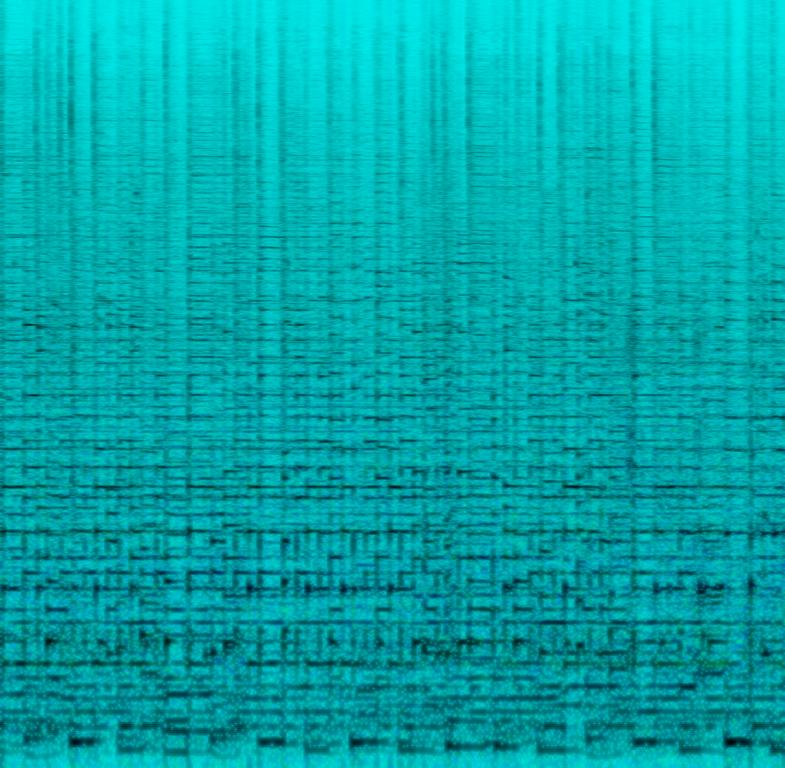
This song contains people strumming chords on acoustic guitars while a banjo and a mandolin are taking turns playing a lead melody. In the background you can hear an upright bass playing a fitting bassline. This song may be playing live while having a BBQ with friends.